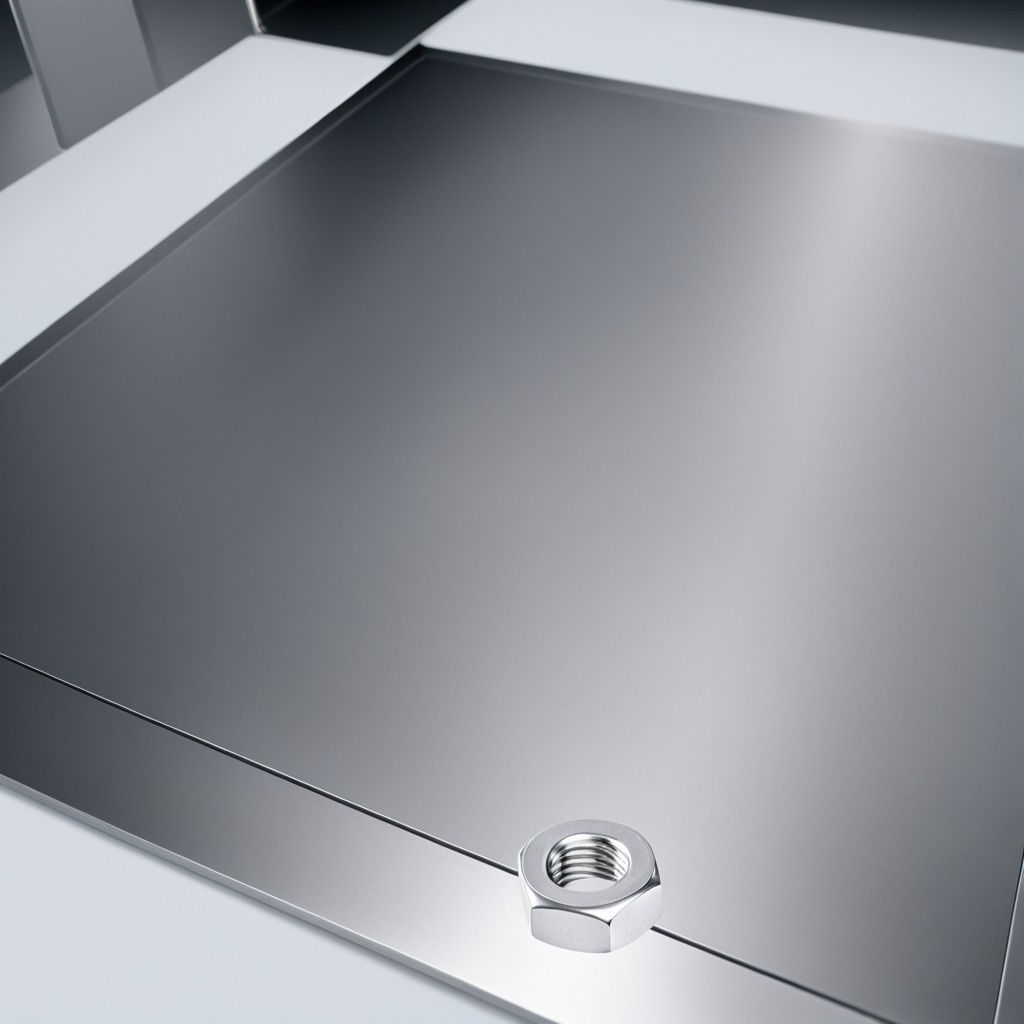
A metal nut is lying on the stainless steel table in a high-end prototyping lab.